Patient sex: F
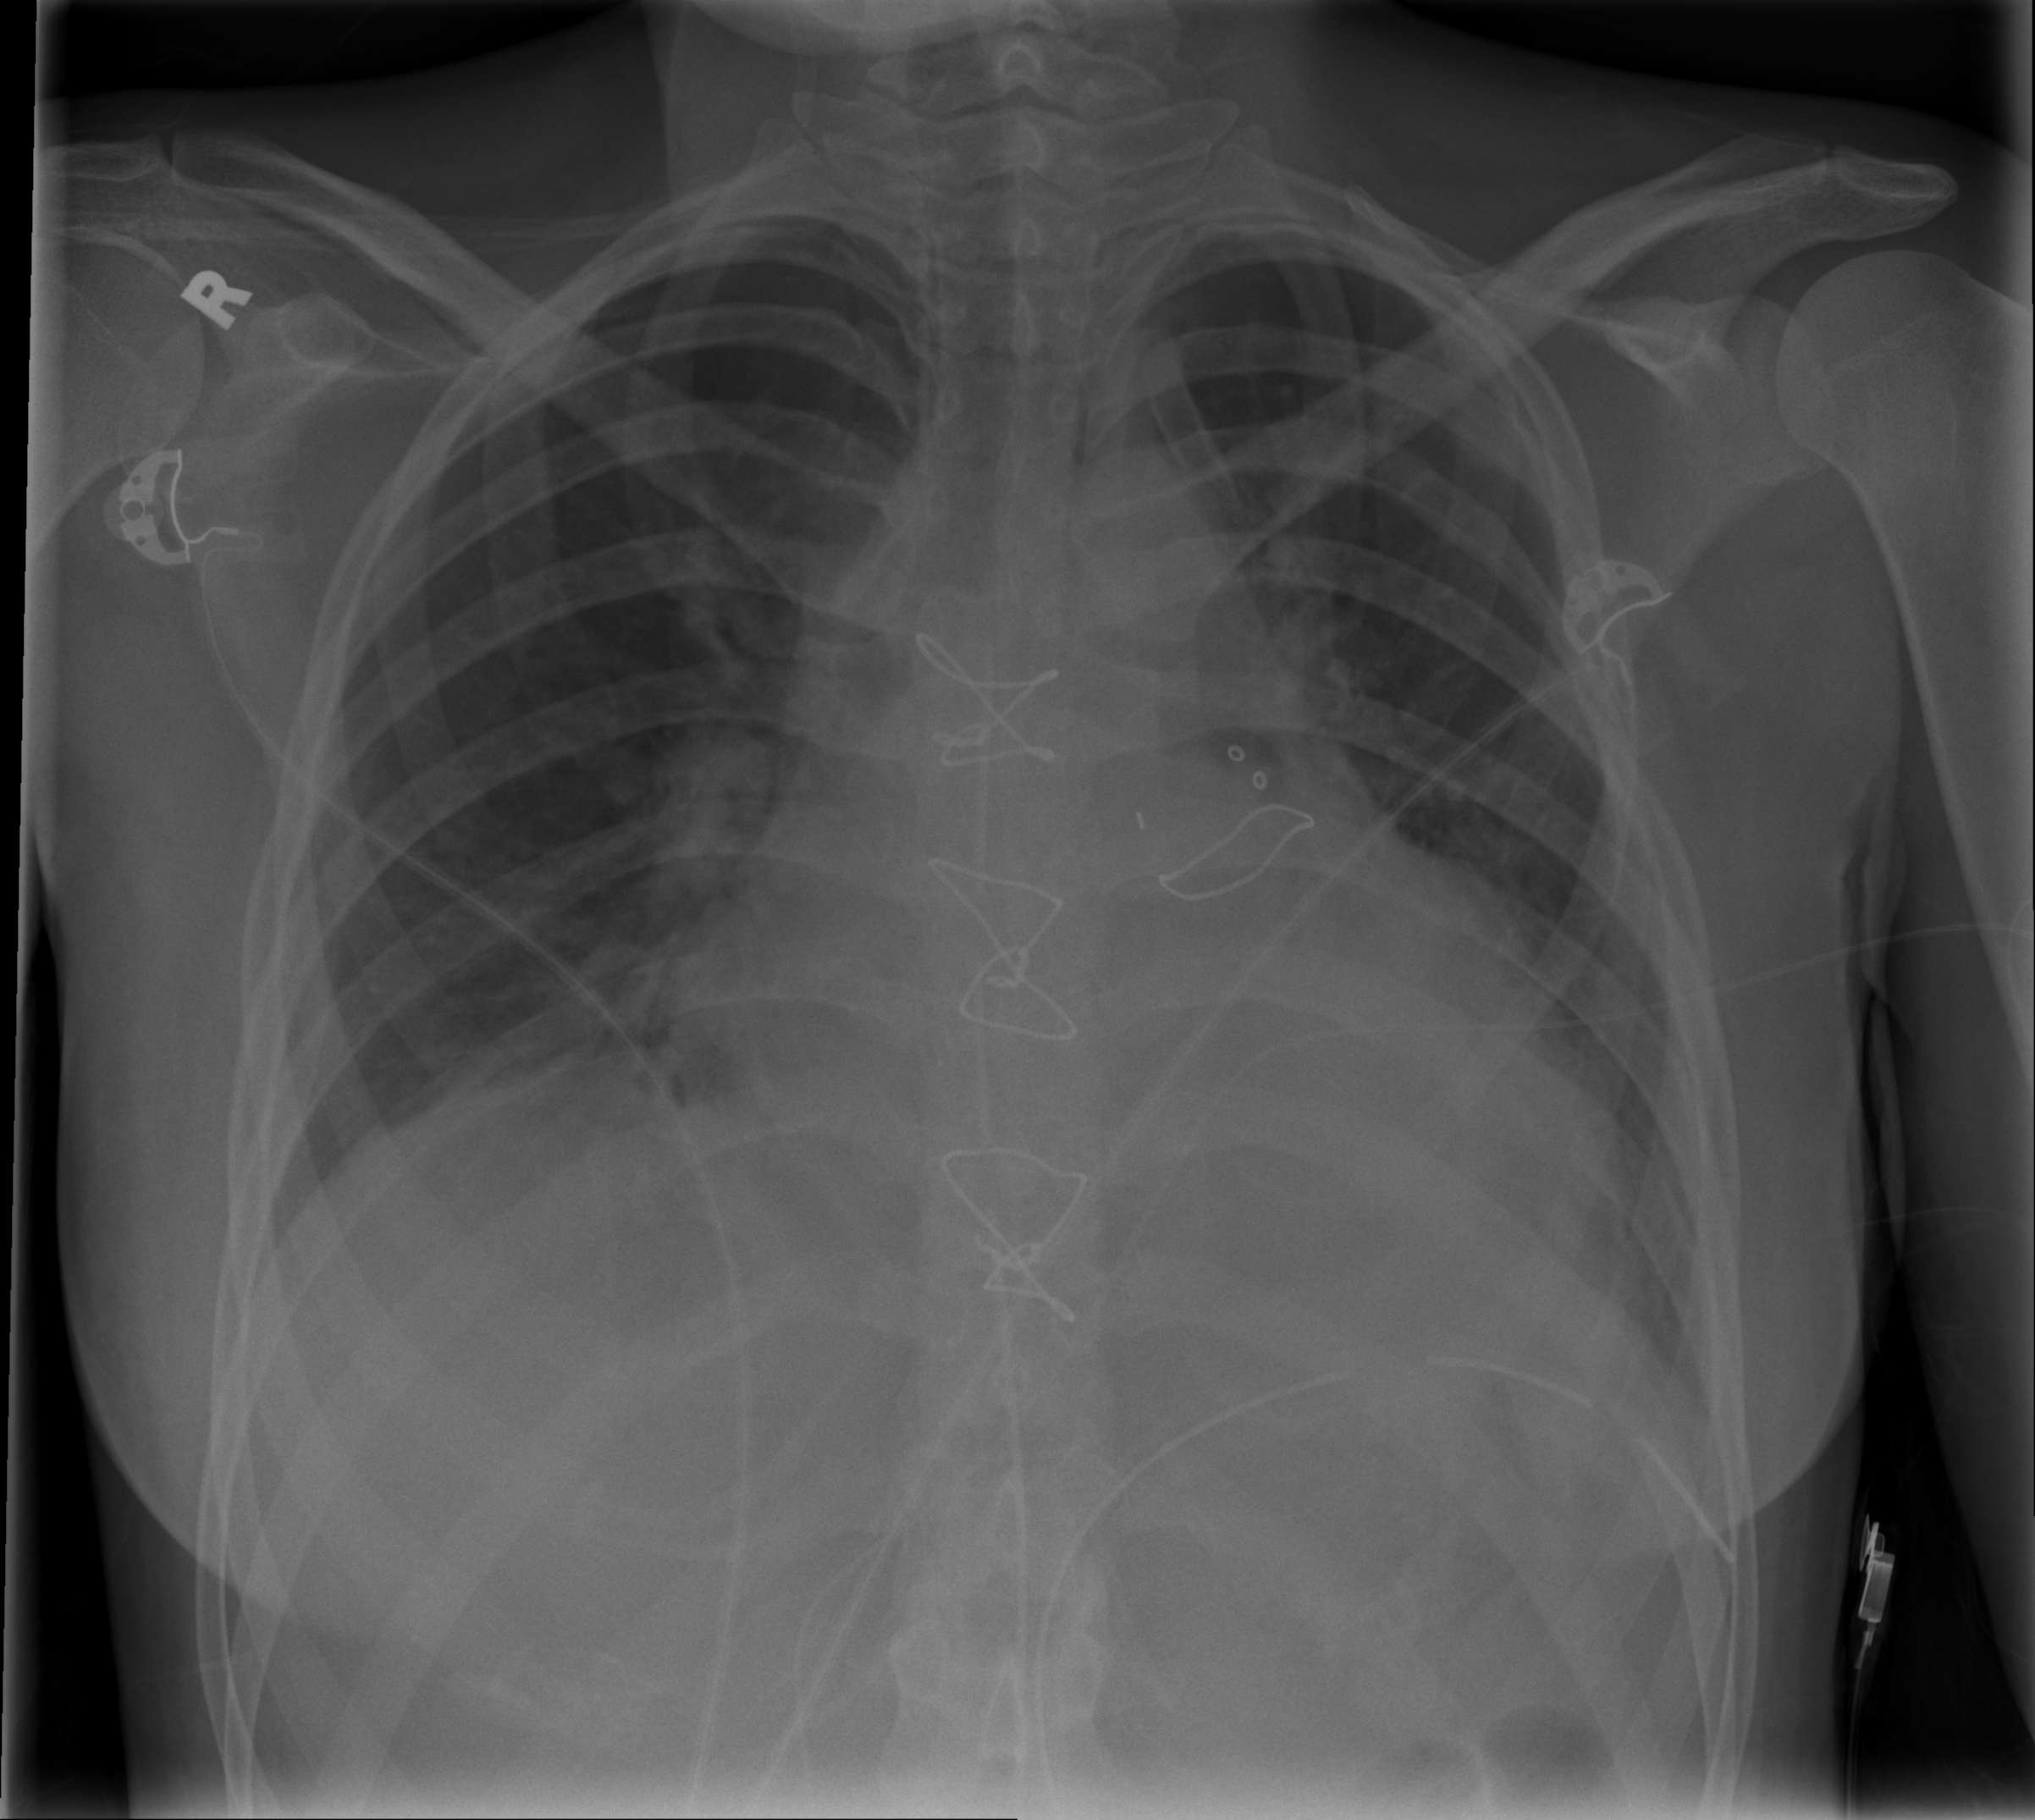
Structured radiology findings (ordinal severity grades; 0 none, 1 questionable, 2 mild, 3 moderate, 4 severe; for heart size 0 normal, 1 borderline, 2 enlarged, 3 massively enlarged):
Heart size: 2
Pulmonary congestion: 0
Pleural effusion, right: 0
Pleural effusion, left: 1
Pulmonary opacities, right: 0
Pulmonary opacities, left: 0
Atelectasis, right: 2
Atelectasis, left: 2